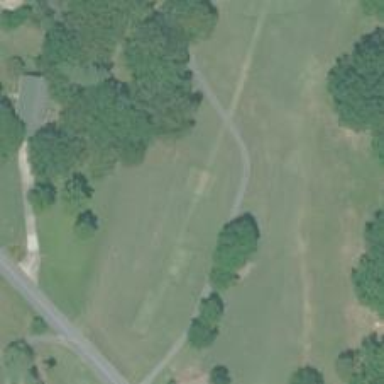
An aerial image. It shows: Path for both roads and golfers.